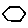
Label: hexagon